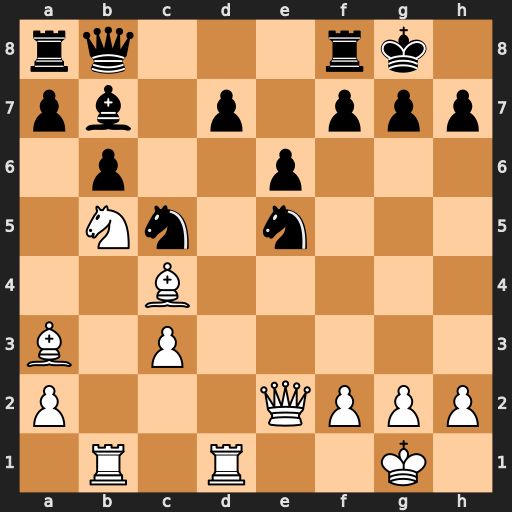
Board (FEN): rq3rk1/pb1p1ppp/1p2p3/1Nn1n3/2B5/B1P5/P3QPPP/1R1R2K1
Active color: w
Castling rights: -
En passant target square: -
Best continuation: Bxc5 bxc5 Nd6